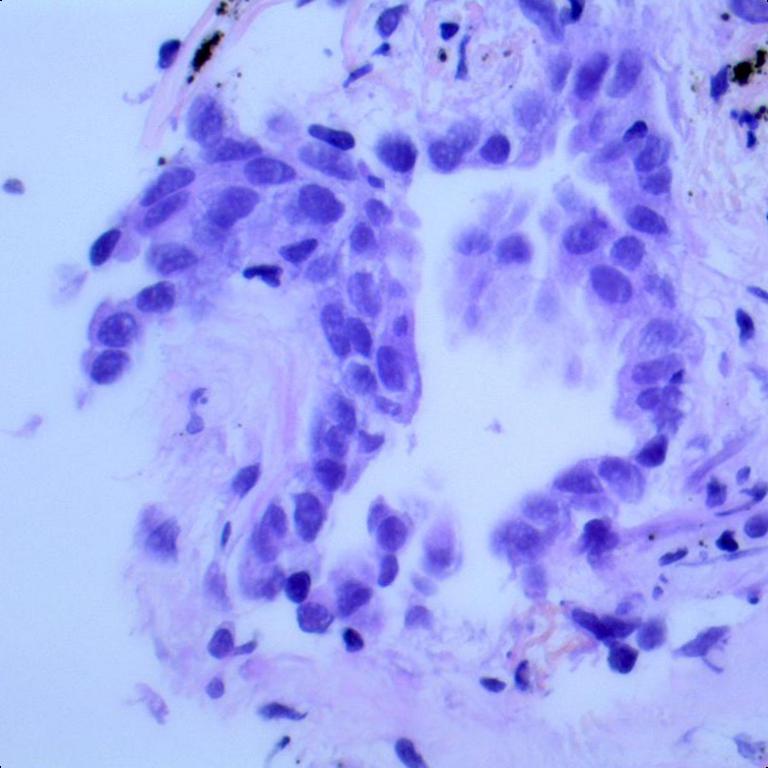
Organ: lung
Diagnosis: adenocarcinomas